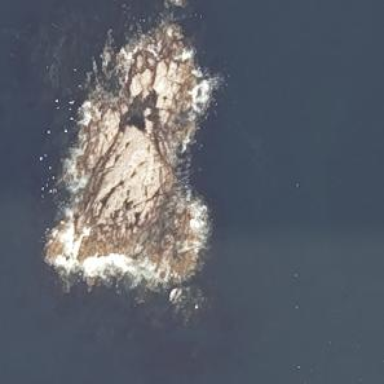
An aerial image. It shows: Island with natural coastline.